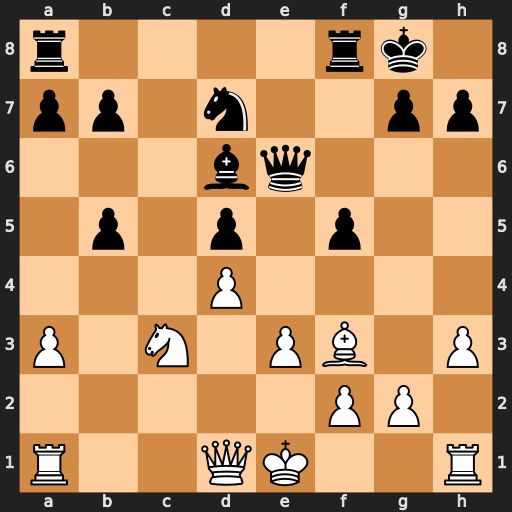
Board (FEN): r4rk1/pp1n2pp/3bq3/1p1p1p2/3P4/P1N1PB1P/5PP1/R2QK2R
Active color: w
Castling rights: KQ
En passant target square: -
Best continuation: Bxd5 Qxd5 Nxd5